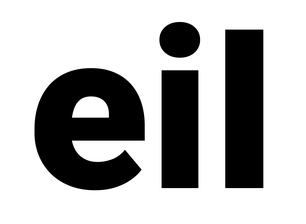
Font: Roboto_Black